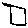
Label: square